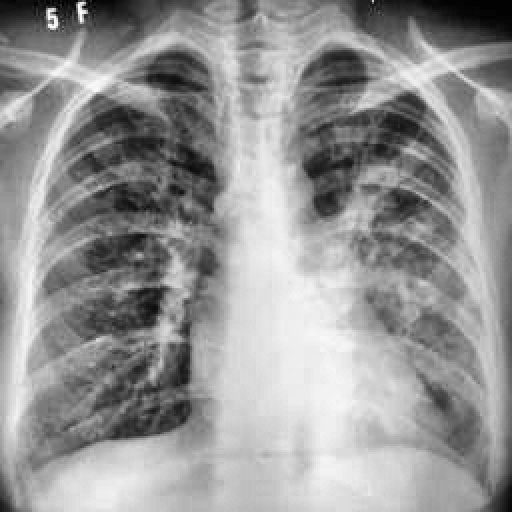
Finding: TUBERCULOSIS